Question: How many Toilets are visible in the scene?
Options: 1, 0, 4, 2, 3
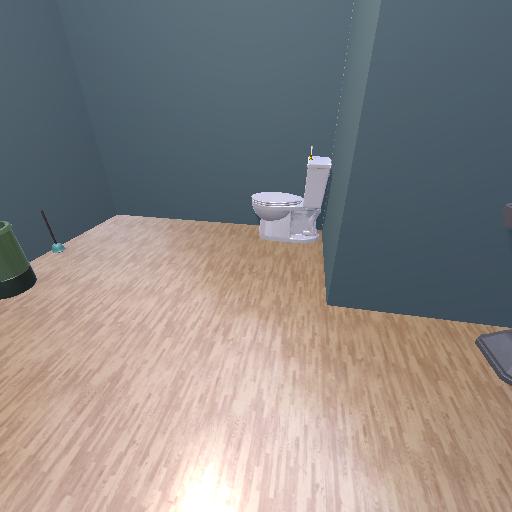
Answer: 1